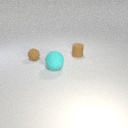
small brown rubber sphere to the left of large cyan rubber sphere